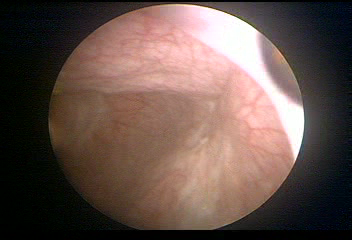
Modality: WLC
Class: Normal mucosa
Bladder cancer association: No